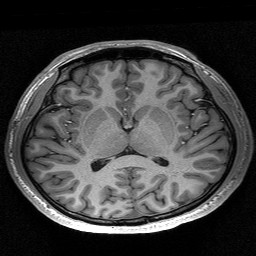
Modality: T1w
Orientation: coronal
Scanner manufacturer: siemens
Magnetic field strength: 3 T
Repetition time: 2.53 s
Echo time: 0.00267 s